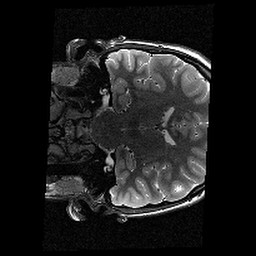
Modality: T2w
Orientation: coronal
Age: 13
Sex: female
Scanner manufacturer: siemens
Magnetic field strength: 3 T
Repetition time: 9.23 s
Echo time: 0.067 s